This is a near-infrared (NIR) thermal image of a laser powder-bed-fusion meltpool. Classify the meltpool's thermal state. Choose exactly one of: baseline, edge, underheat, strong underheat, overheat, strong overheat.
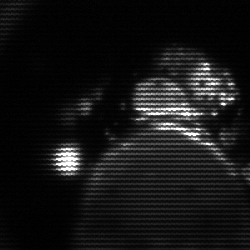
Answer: baseline